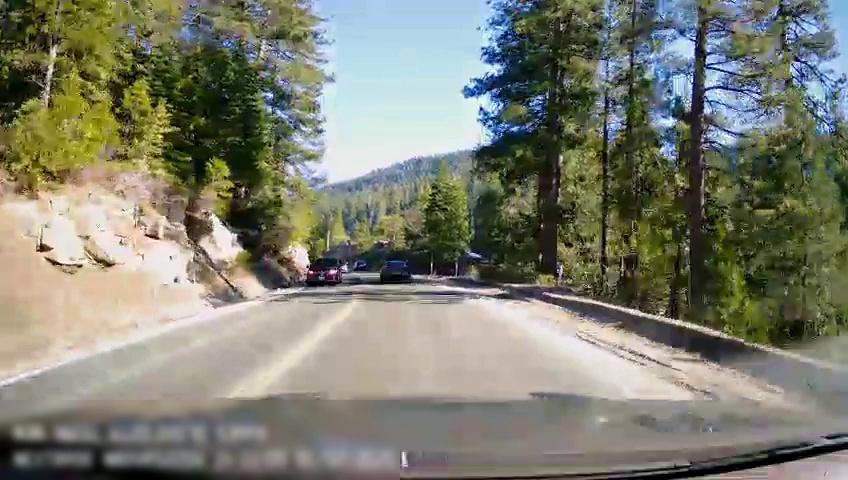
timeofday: Day
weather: Sunny
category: Drivable Space
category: Vehicles | Car
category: Vehicles | Car
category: Vehicles | Car
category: Lanes | Opposite Lane
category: Lanes | Current Lane
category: Lanes | Opposite Lane
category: Lanes | Current Lane